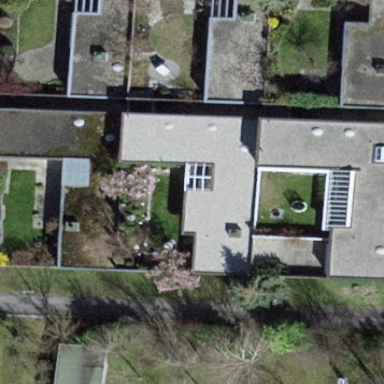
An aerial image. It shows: Semi-detached house.